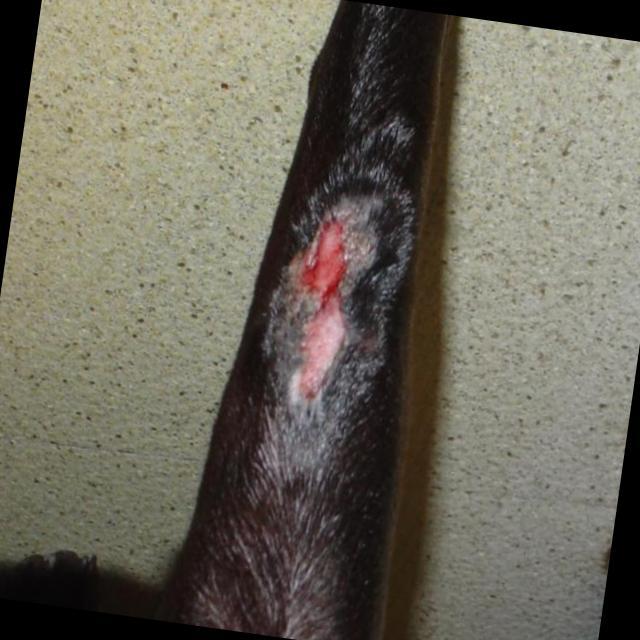
Canine dermatitis — inflammation of the skin presenting with erythema, pruritus, papules, and excoriation. May be allergic, contact, or atopic in origin.